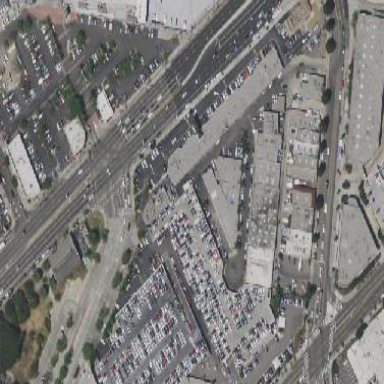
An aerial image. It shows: Commercial building used for cars.